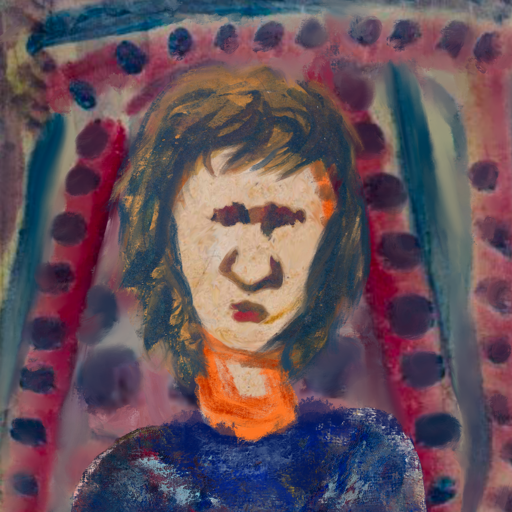
Background: HillGirl, Head And Neck Front: Rupkatha, Face Front: In_The_Sun, Bust: Irani, Hair Front: InTheSun, Head Accessory: Blank, Second Necklace: Blank, Necklace: Blank, Baby: Blank